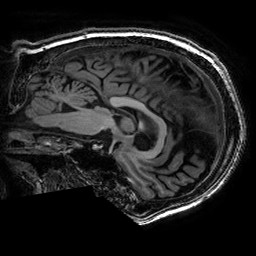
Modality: T1w
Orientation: sagittal
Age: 73
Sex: male
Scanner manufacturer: ge
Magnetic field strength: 3 T
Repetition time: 0.01002 s
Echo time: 0.002988 s